Frequency: 50000
Velocity: 0,155
Power: 27,2
Pulse duration: 0,0000001
Pass count: 1
Magnification: 10
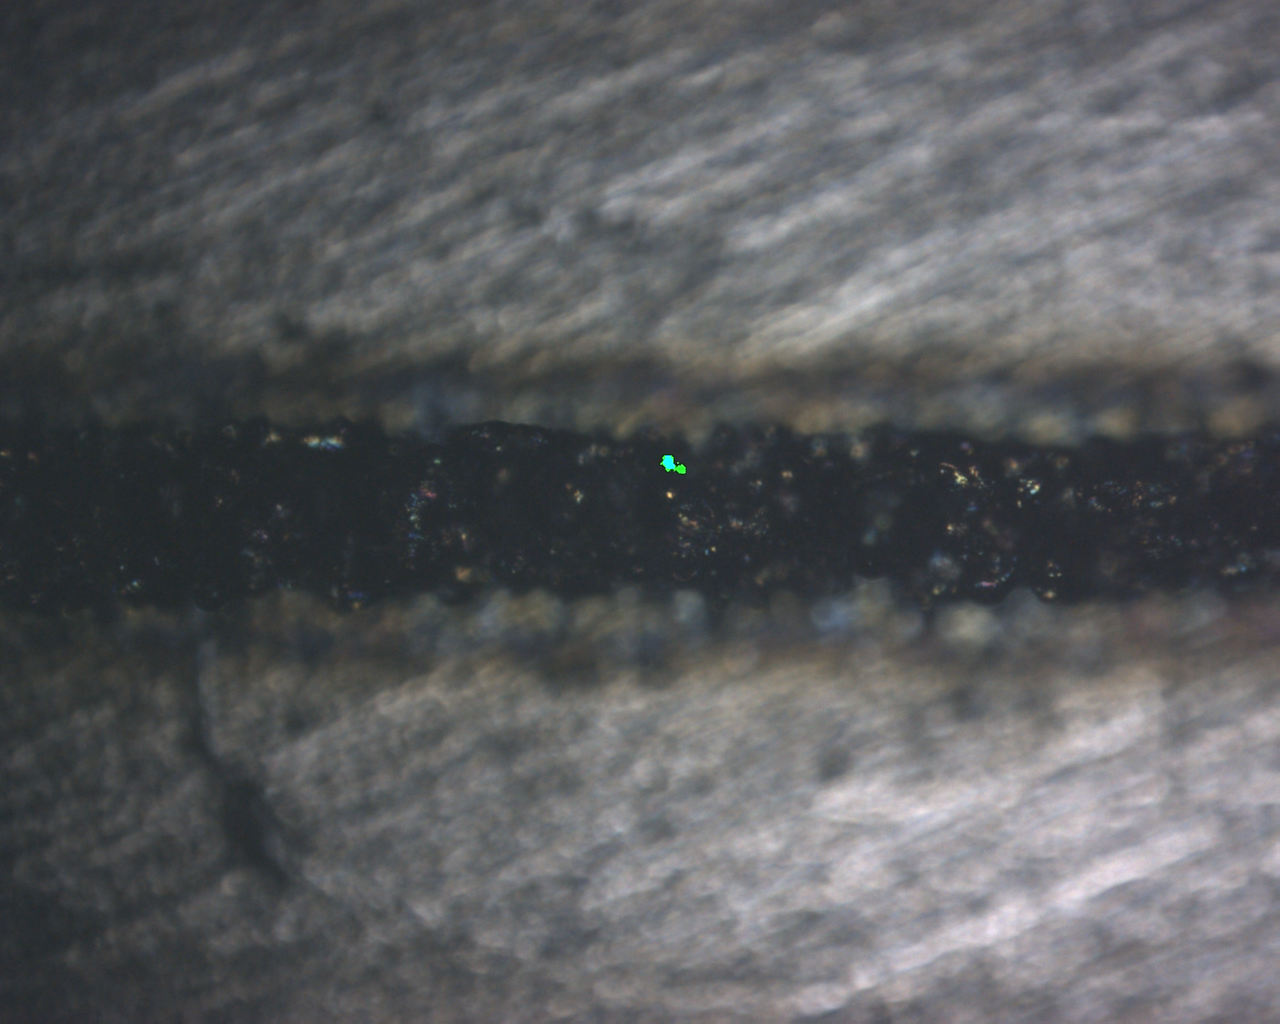
Measured width: 140.784
Other width: 65.2681